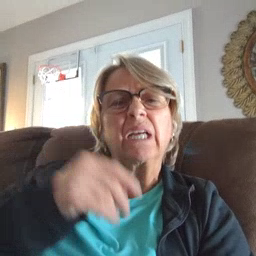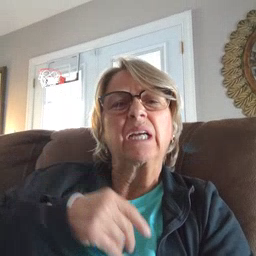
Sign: think